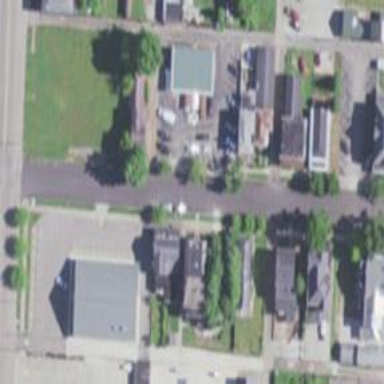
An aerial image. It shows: Neighbourhood with historic district.